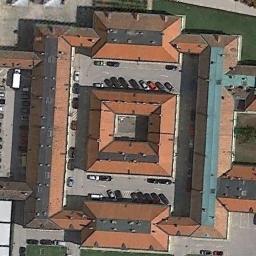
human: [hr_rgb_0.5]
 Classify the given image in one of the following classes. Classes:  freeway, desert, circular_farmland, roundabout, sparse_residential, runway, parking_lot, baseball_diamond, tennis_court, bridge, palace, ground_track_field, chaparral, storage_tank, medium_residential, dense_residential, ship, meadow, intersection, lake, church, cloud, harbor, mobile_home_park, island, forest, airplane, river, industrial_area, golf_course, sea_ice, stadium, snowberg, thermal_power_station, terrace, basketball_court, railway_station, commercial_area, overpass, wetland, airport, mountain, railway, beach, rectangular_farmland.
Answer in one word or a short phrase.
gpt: palace